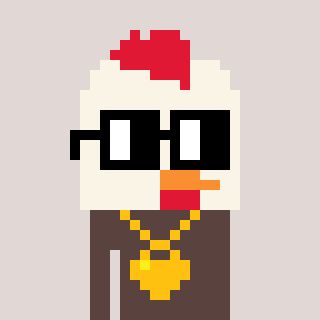
a pixel art character with square black glasses, a chicken-shaped head and a darkbrown-colored body on a warm background